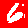
Digit: 6